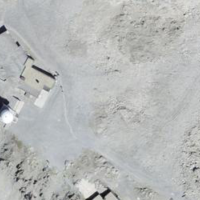
EUNIS habitat code: 48
Species observed at this site:
Saxifraga oppositifolia
Doronicum grandiflorum
Geum reptans